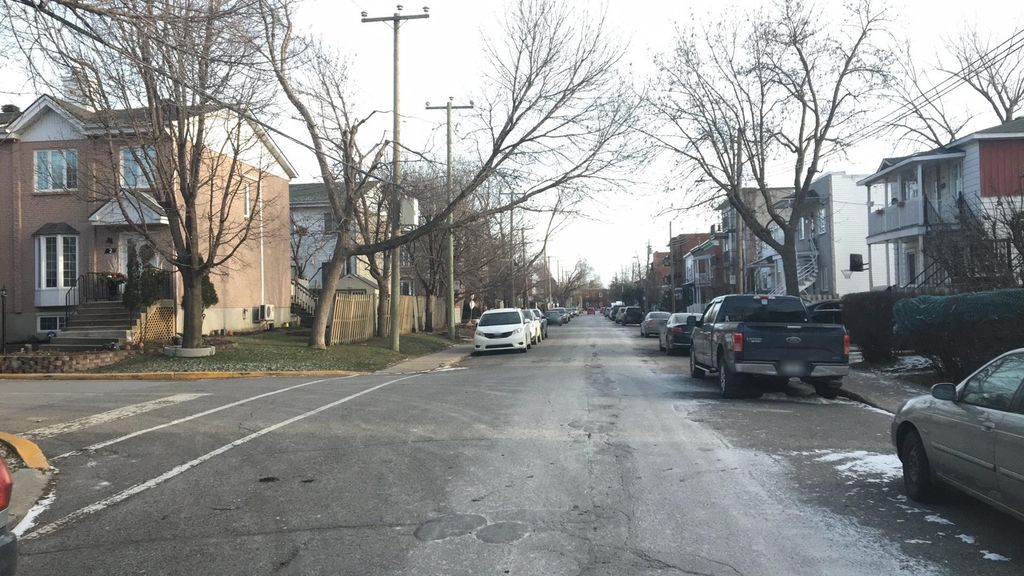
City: montreal